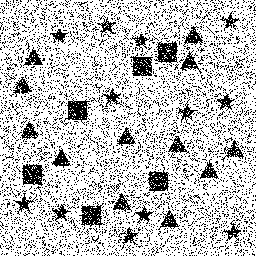
Squares: 6
Triangles: 12
Stars: 12
Total shapes: 30